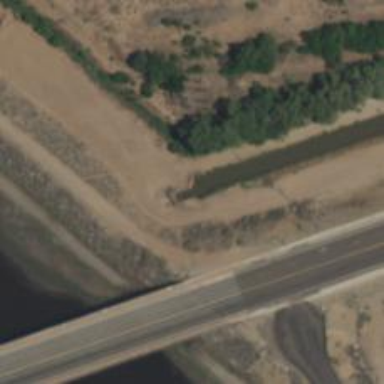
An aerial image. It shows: Canal culvert running through tunnel.